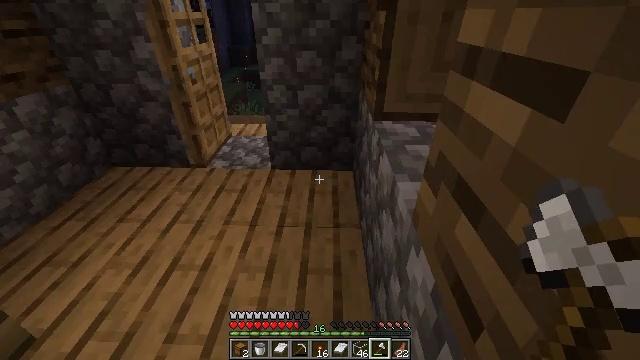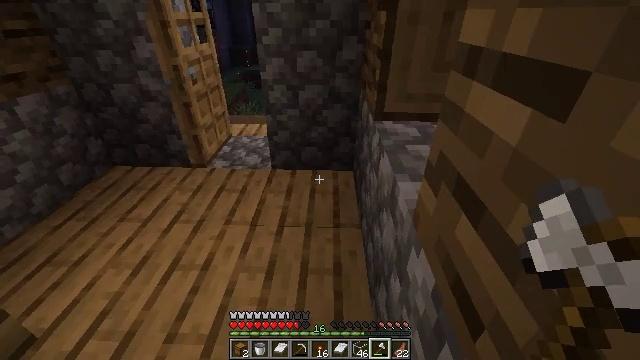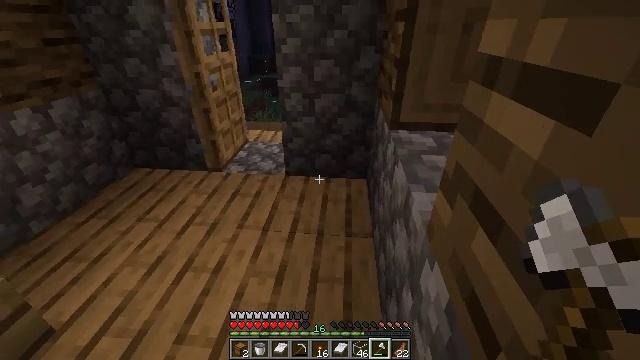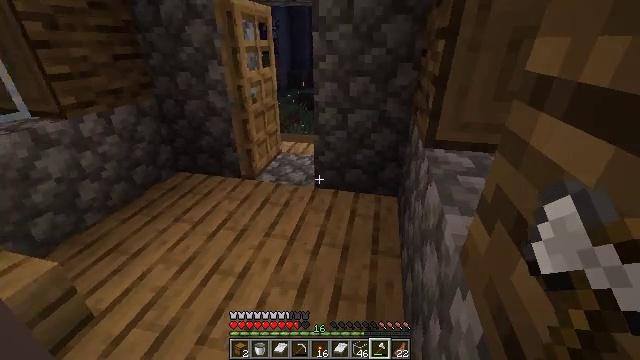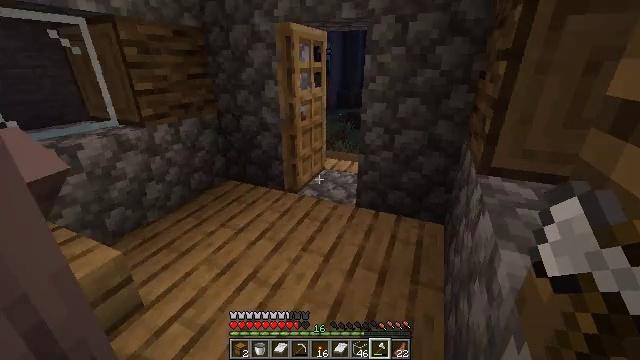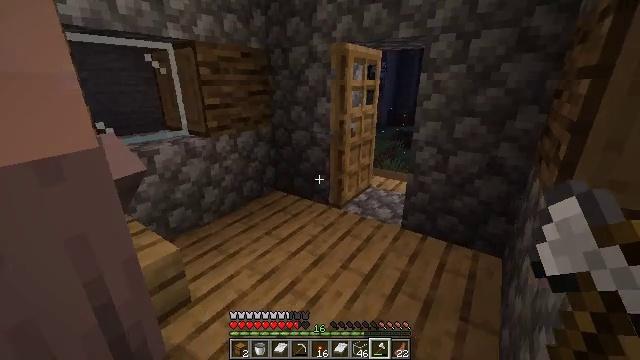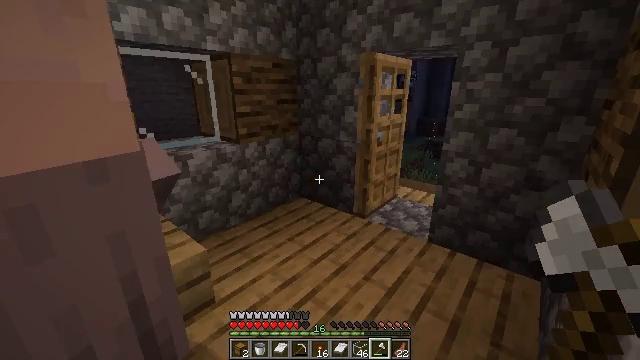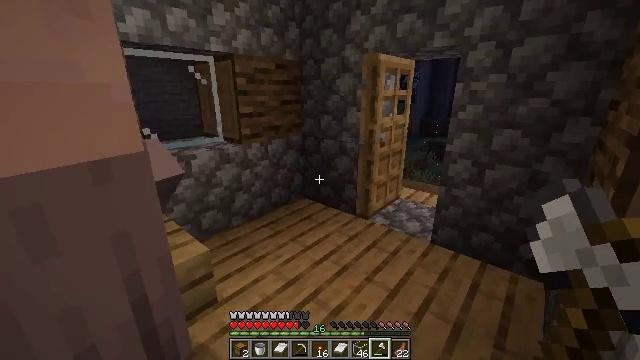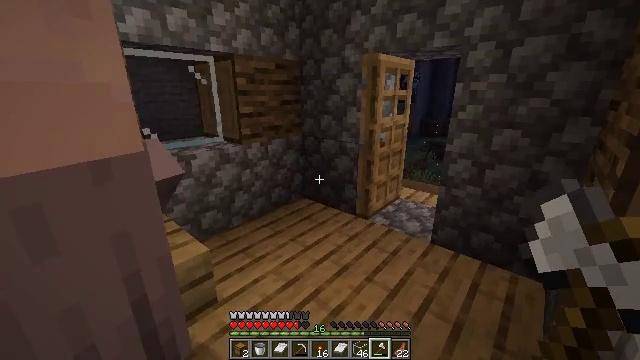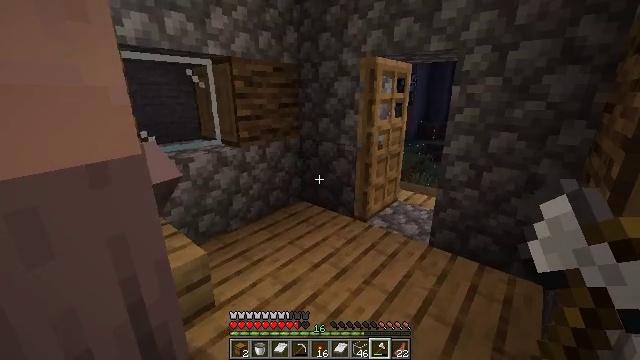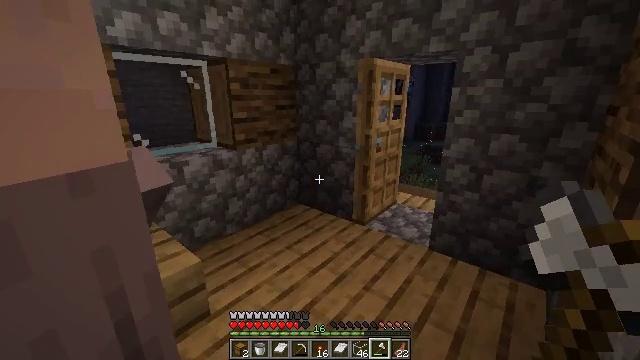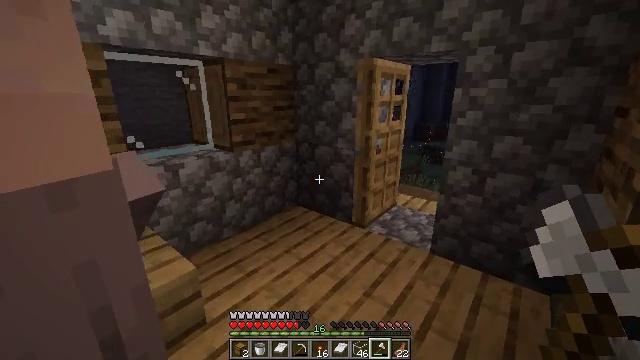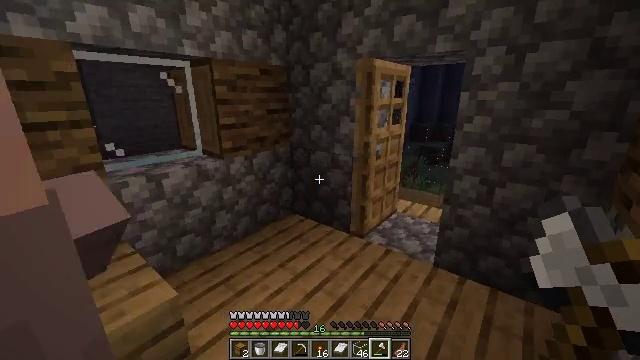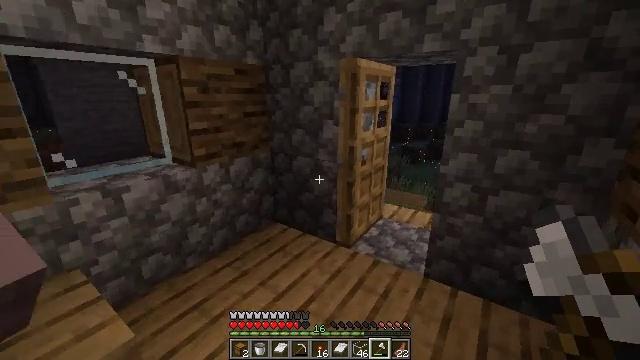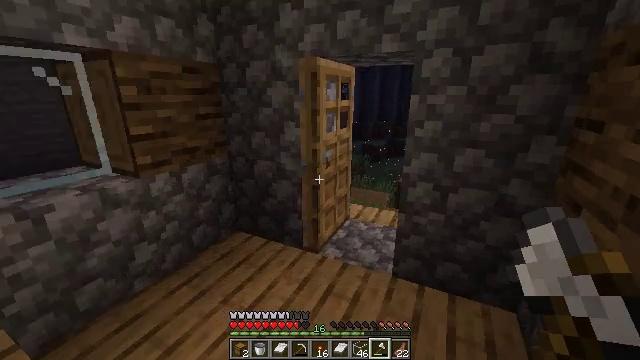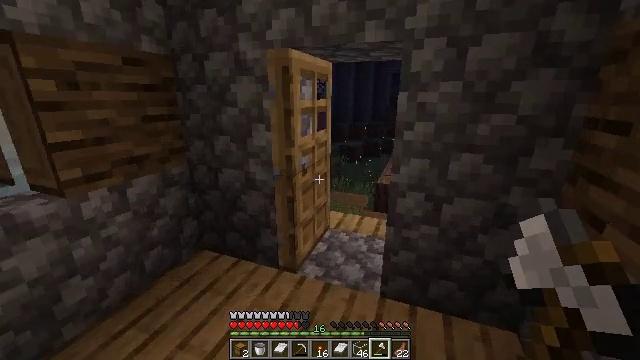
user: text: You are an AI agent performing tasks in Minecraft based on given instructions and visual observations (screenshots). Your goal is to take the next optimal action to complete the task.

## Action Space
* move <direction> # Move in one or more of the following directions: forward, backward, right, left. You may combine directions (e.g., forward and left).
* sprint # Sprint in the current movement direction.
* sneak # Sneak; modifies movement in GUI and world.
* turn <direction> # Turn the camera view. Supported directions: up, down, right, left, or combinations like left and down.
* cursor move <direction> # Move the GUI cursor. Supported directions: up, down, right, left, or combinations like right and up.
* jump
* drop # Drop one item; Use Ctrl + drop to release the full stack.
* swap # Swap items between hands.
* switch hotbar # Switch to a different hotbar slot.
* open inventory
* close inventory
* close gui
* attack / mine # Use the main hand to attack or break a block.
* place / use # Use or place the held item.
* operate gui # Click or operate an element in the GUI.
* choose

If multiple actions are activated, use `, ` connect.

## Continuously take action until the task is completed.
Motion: motion action
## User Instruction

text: Break the yellow bed.
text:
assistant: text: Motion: no_op
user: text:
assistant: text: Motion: turn left and up
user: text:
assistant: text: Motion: turn left and up
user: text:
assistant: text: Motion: turn left and up
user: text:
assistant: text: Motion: turn left and up
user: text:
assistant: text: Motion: turn left and up
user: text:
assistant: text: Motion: no_op
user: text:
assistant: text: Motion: no_op
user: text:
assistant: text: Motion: no_op
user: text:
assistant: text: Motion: move forward
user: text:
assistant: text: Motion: move forward
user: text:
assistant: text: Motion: move forward
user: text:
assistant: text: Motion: move forward, turn right
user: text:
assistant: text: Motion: move forward, turn right
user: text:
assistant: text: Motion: move forward, sprint, turn right
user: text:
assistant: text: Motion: move forward, sprint
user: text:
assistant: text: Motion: move forward, sprint
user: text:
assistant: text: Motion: move forward, sprint
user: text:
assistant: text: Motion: move forward
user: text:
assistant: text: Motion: move forward, sprint
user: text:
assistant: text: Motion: move forward, sprint
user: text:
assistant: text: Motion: move forward, sprint, turn right
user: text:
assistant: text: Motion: move forward, sprint, turn right
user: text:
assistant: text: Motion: move forward, turn right
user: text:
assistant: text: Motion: move forward, turn right
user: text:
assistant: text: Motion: move forward, sprint, turn right
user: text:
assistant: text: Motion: move forward, sprint, turn right
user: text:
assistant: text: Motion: move forward, sprint
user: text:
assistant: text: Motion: move forward, sprint
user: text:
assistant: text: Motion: move forward